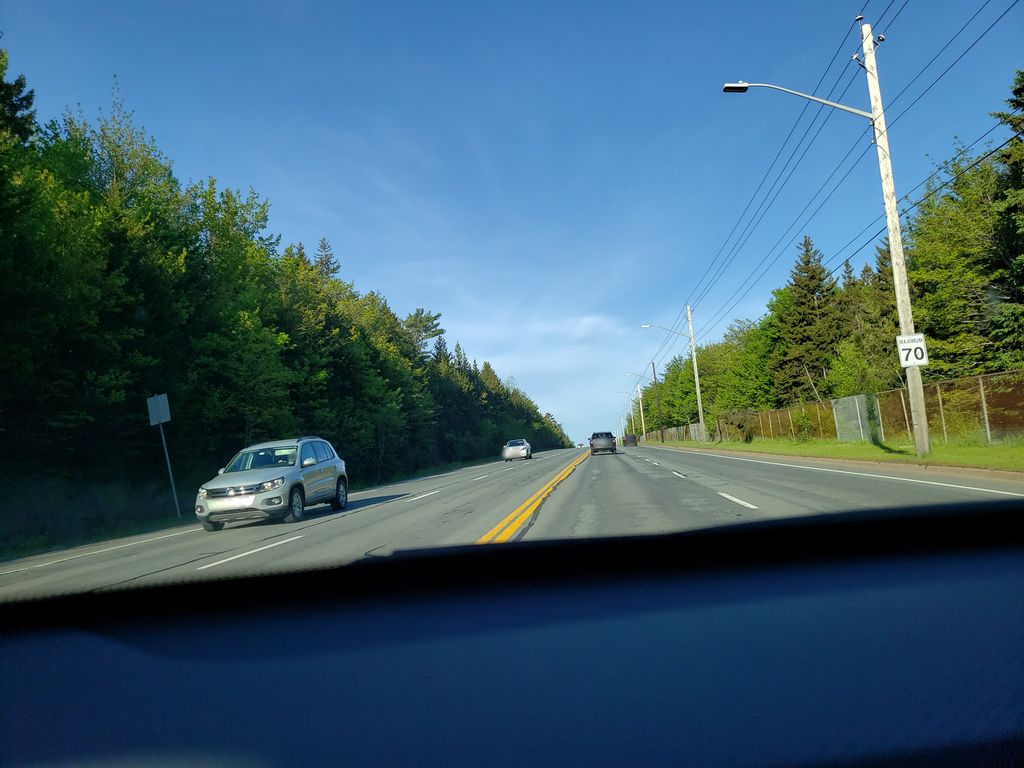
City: halifax